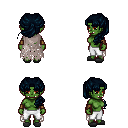
a pixel art fantasy rpg character, female body template, orc, green skin, gray tattered cape, white pants, raven princess hairstyle, leather bracers, gray slippers, four views (front, back, left, right), 2x2 character sprite sheet, small pixel art, hard edges, no anti-aliasing